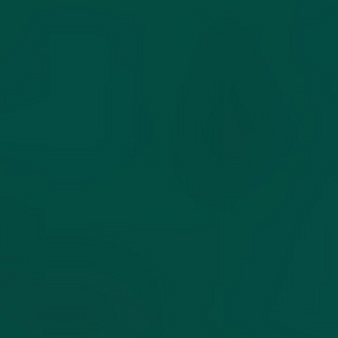
Label: other